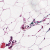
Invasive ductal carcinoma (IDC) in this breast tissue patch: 0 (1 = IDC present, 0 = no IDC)